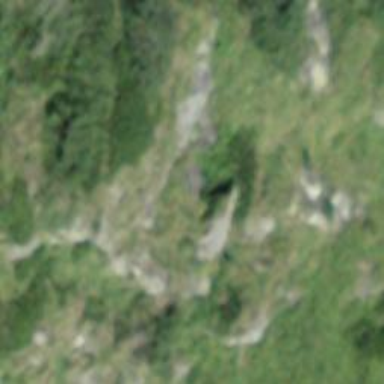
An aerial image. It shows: Natural cliff.